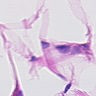
Metastatic tissue present: no